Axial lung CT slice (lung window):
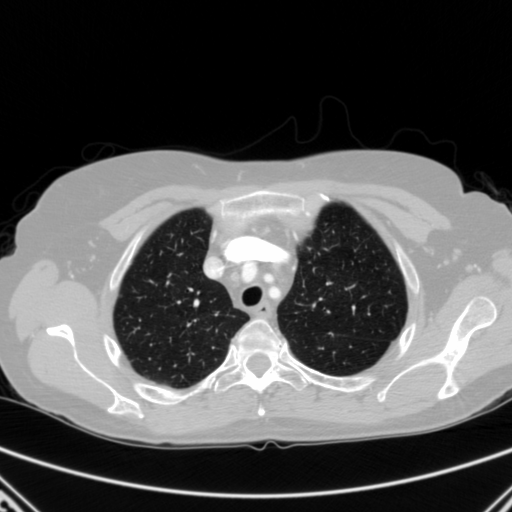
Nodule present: no